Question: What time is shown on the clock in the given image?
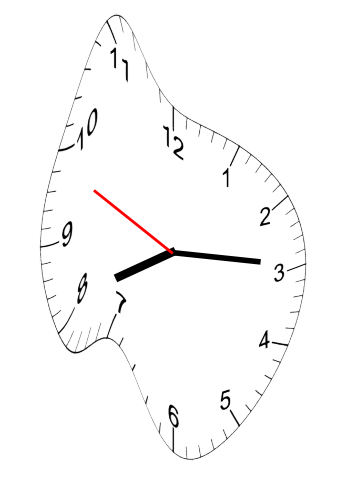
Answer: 08:14:49